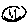
Label: smiley face